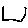
Label: square